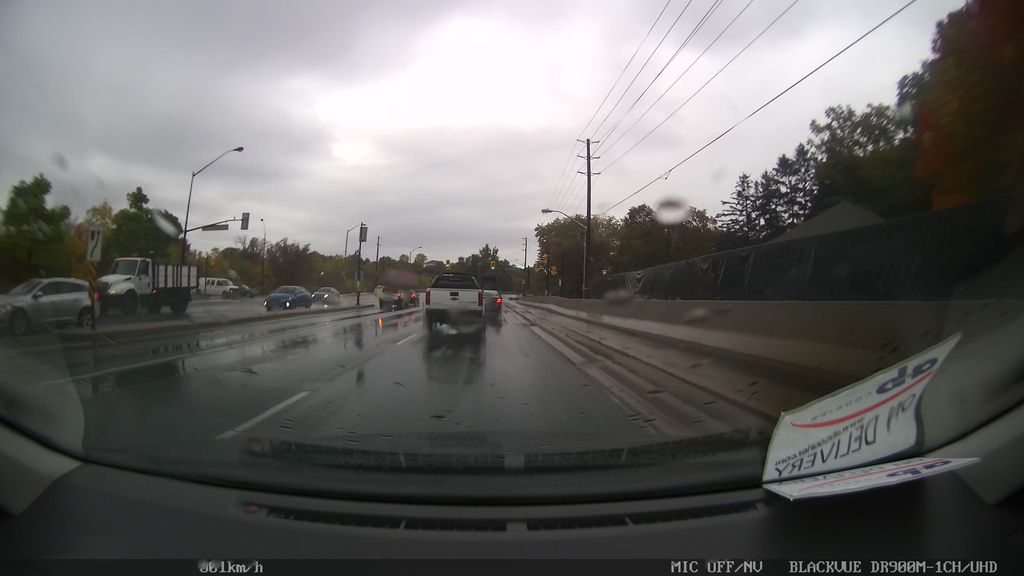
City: toronto